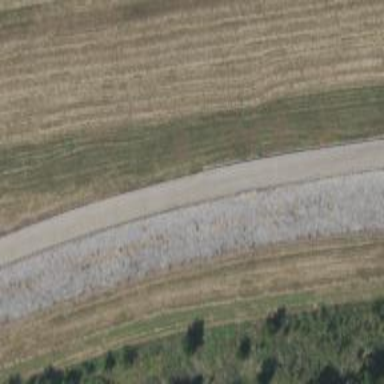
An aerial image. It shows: Path with embankment.